Chest X-ray. View position: AP
Patient age: 39
Patient sex: F
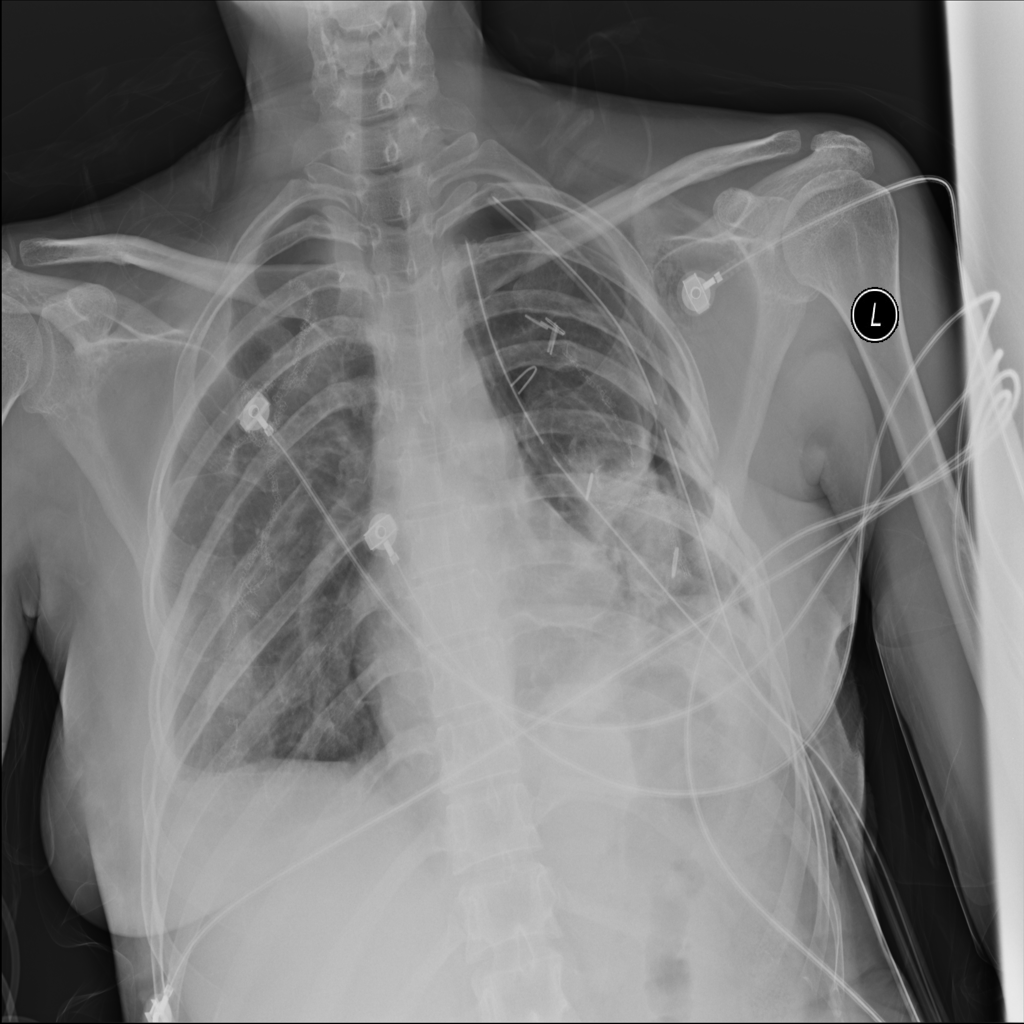
Finding: Pneumothorax